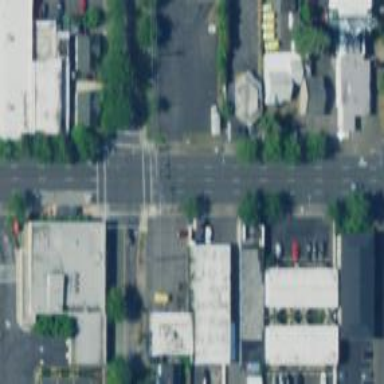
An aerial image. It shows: Solid stop line on the road marking.